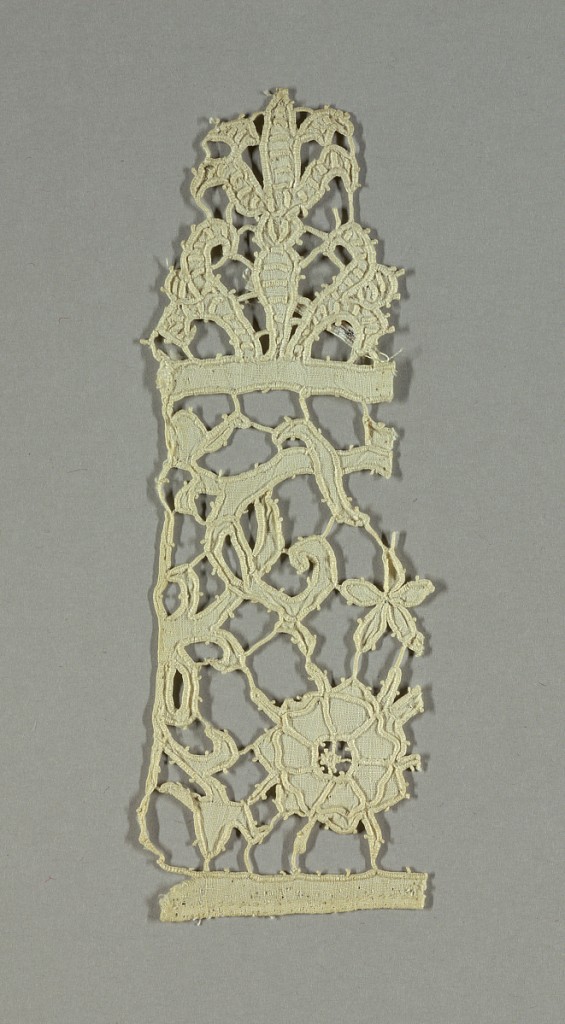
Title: Fragment
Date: late 16th–early 17th century
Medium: linen Technique: cutwork with embroidery
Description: Border fragment with a finished left edge has a rose with scrolling forms topped by a fleur-de-lys shape.